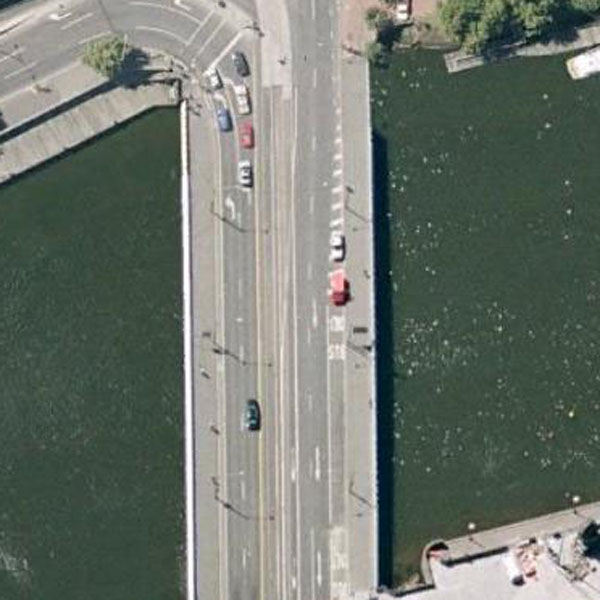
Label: Bridge